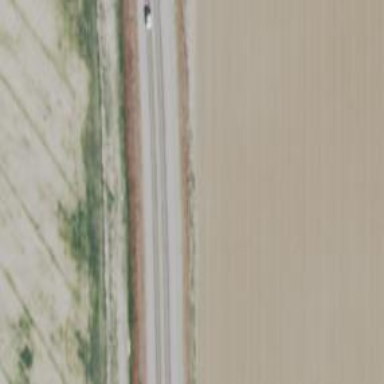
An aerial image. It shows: Asphalt trunk highway.